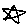
Label: star